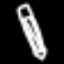
Label: pencil